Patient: sex M, age 72
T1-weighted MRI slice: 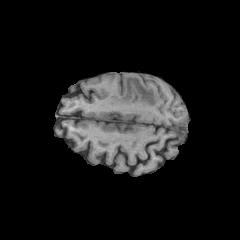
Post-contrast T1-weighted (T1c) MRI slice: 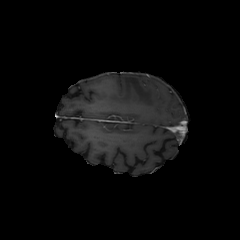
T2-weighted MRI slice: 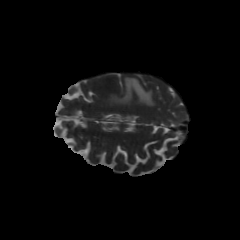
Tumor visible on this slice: yes
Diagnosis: Glioblastoma, IDH-wildtype
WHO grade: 4